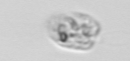
Label: Amoeba